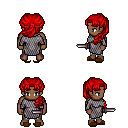
a pixel art fantasy rpg character, male body template, human, dark skin, chain mail, white pants, red princess hairstyle, brown slippers, dagger, four views (front, back, left, right), 2x2 character sprite sheet, small pixel art, hard edges, no anti-aliasing